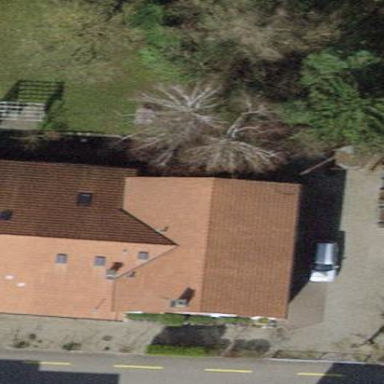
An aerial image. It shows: Part of building.